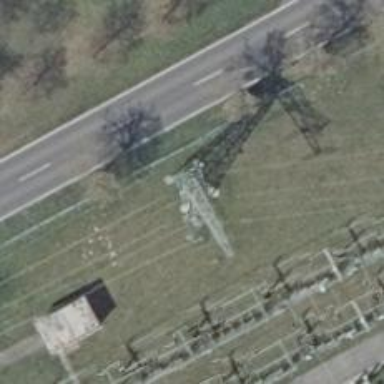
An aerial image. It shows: Power tower.